Question: I coded an if statement as seen below:

You can see here that I hovered over all three values in this statement and all of them should be the equivalent of a True value and thus the contents inside the if statement should run. However, for some reason when I execute this statement, it skips straight to the 'End If' part of the code.
Does anyone know why just by looking at this?
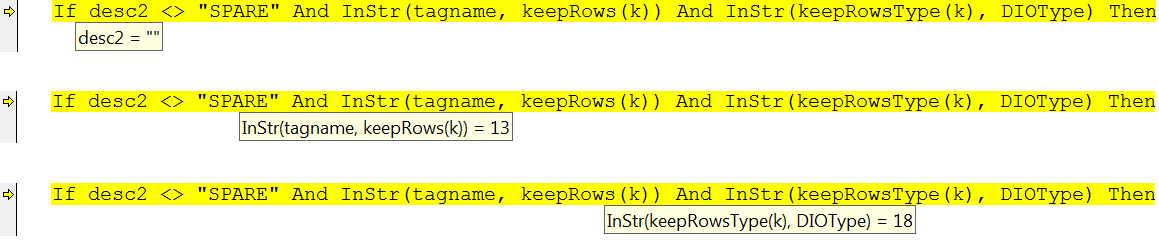
Answer: In VB, the 'And' and 'Or' operators are bitwise, not logical. They perform bitwise operation on the numeric operands, and only in the end the result of the bit operation may be considered in the logical context.
In your example, you have 'True AND 13 AND 18', which is '-1 AND 13 AND 18' (in VB 'True' equals '-1'), which results in '0', because numbers '13' and '18' do not have any common bits. The zero is in the end implicitly understood as 'False' in the logical context.
Normally you get away with it when you write things like 'If Len(str) Then' instead of 'If Len(str) > 0 Then' - because there are no 'And' or 'Or' to mess up the result.
If you do have them in the condition, you should always use the explicit comparison. Then the bitwise operators will have boolean operands to operate on, in which case the result of their work will be the same as if they were logical operators.
True logical operators, <URL>.
Note that 'Null' has nothing to do with it. It is acceptable in VB to have 'Null' in the logical context: 'If Null Then ... Else...' is a valid construct. 'Null' in this case evaluates to 'False'.